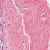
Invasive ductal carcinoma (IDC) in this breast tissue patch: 0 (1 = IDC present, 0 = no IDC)